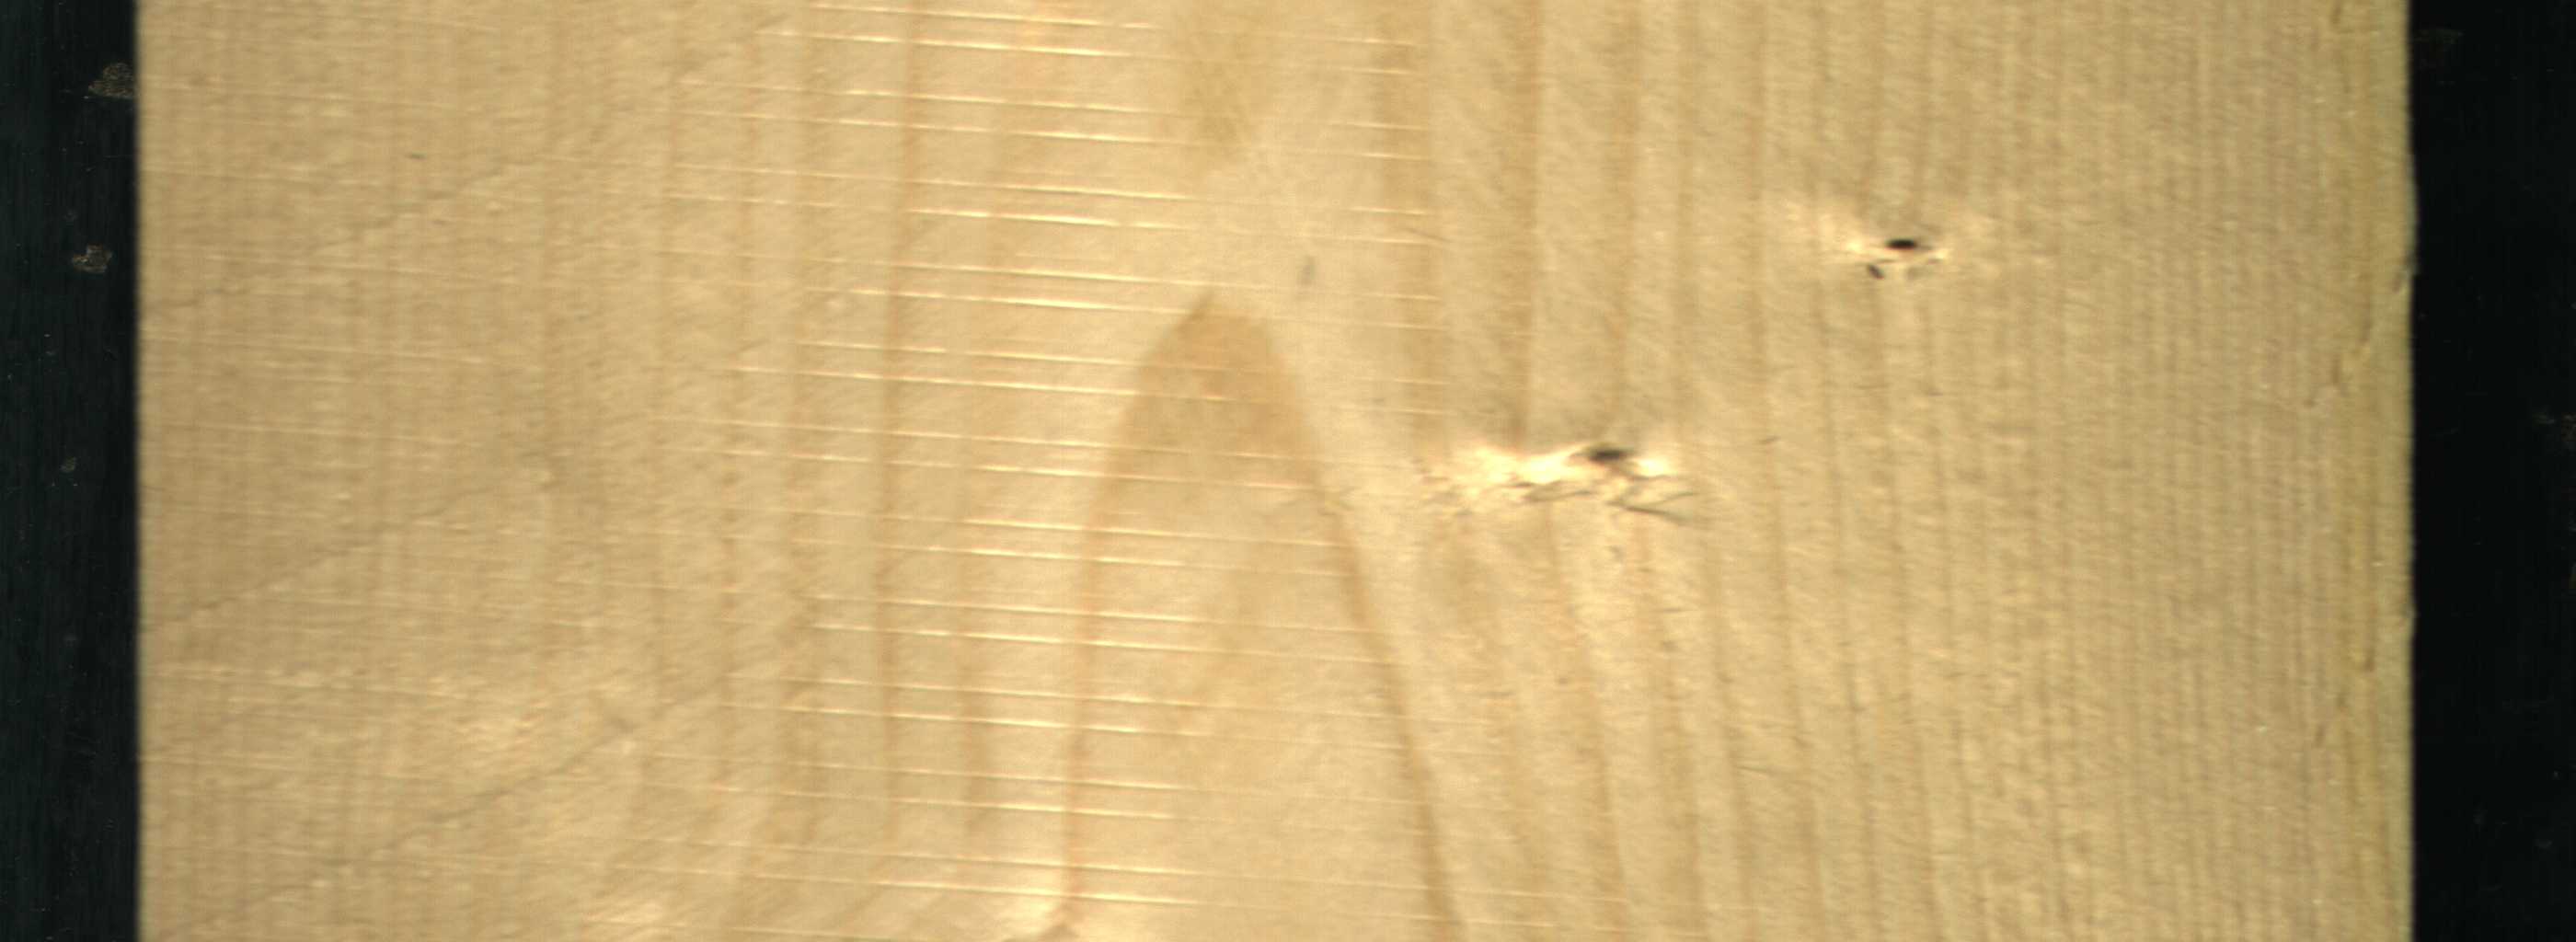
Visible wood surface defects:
Dead_Knot
Live_Knot